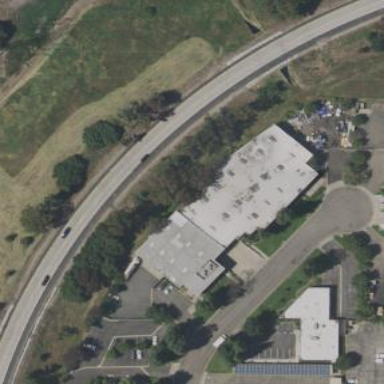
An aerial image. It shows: Industrial building.